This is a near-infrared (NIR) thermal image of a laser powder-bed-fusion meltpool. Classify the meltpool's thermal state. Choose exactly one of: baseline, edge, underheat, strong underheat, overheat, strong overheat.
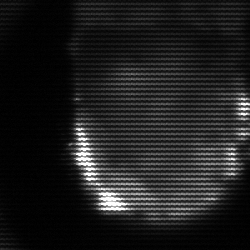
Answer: baseline